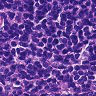
Metastatic tissue present: no